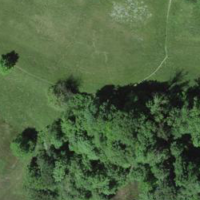
EUNIS habitat code: 44
Species observed at this site:
Episyrphus balteatus
Briza media
Anacamptis pyramidalis
Clytra laeviuscula
Cercopis vulnerata
Tragopogon orientalis
Salvia pratensis
Ophrys apifera
Knautia arvensis
Allium oleraceum
Coccinella septempunctata
Spilostethus saxatilis
Limax cinereoniger
Neottia ovata